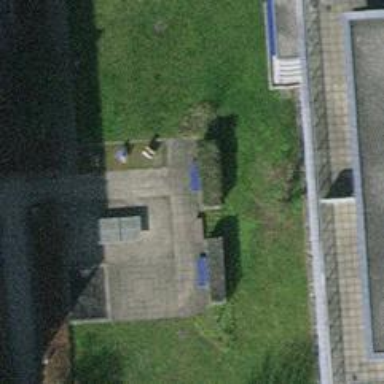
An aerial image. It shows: Blue bench.